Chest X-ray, PA view. Patient: 70 years old, sex M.
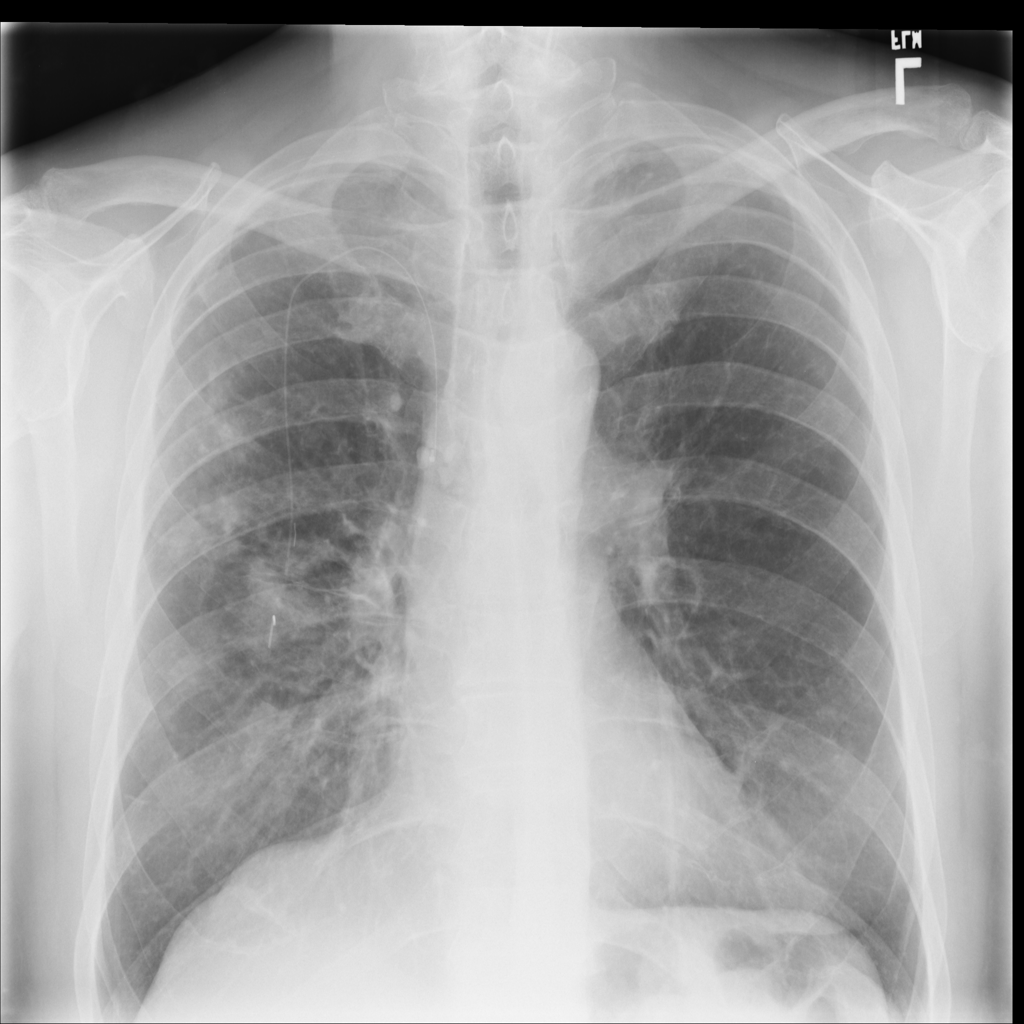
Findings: Infiltration, Mass